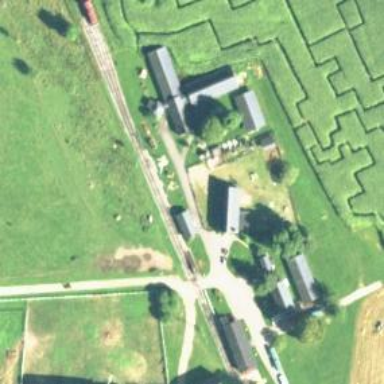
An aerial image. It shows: Preserved railway with rails.